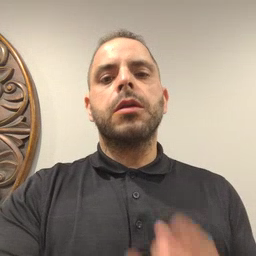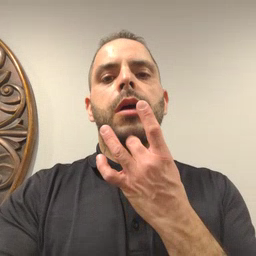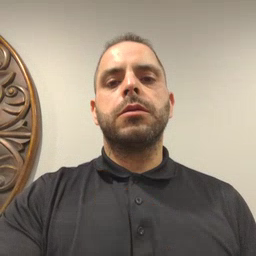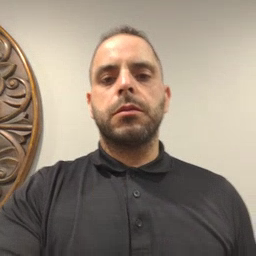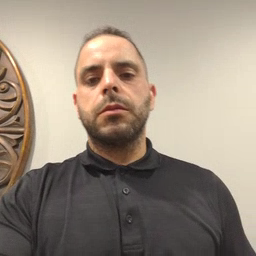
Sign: lamp